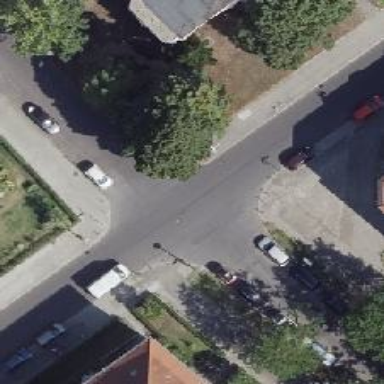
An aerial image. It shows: Residential road with asphalt surface. Parking is half on the kerb.